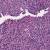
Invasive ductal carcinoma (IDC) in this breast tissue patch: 1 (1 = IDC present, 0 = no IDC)